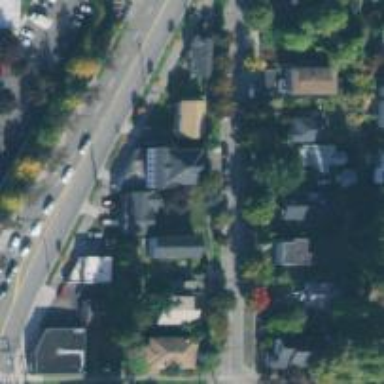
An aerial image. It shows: Residential road with separate sidewalk.